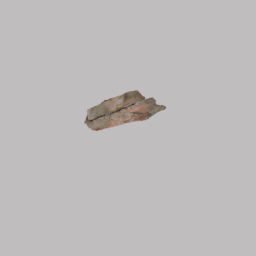
Label: architecture